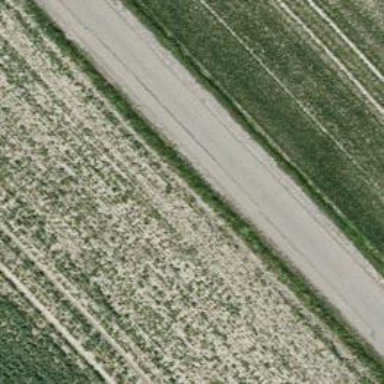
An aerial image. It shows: Service road with grade1 tracktype.